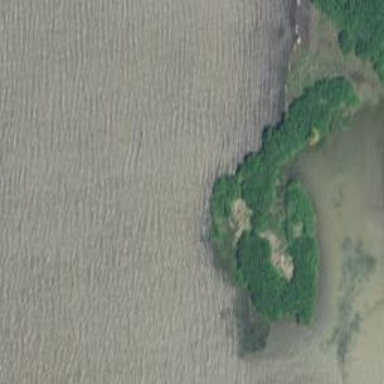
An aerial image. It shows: Islet covered with scrub vegetation.